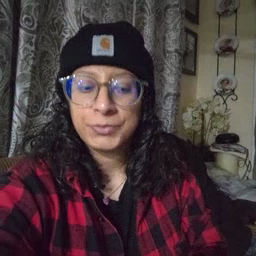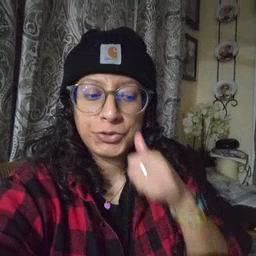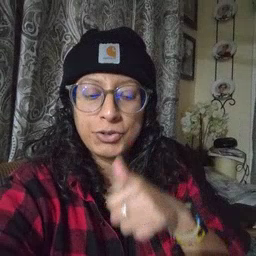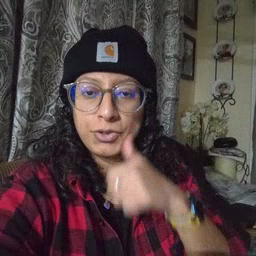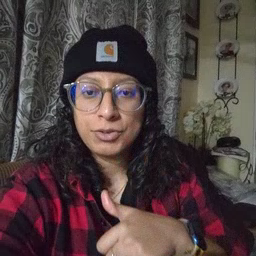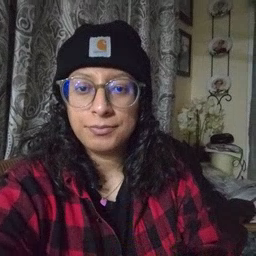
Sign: girl